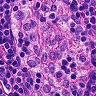
Metastatic tissue present: no